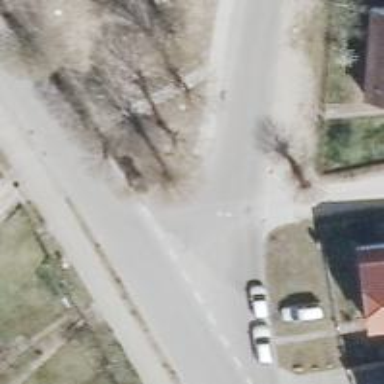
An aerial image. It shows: Residential road with asphalt surface.